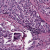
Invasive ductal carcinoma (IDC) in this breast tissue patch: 1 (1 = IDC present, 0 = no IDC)